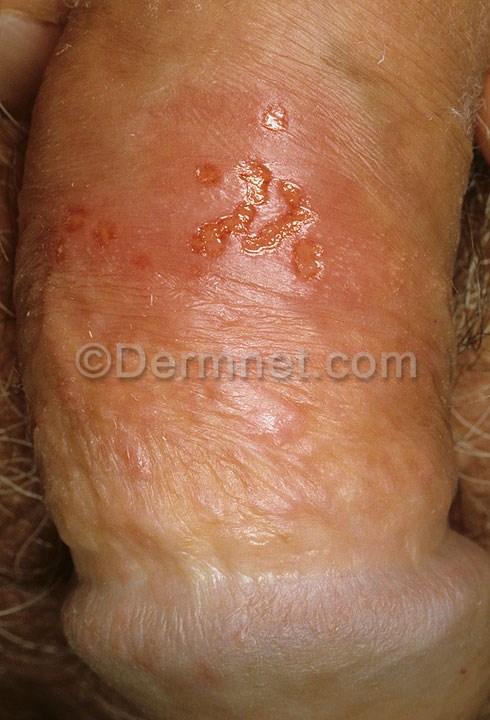
Disease: Herpes HPV and other STDs Photos